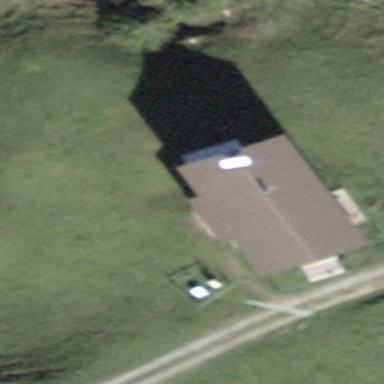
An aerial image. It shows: Cabin.